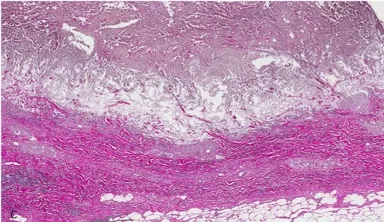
(C) Van Gieson staining showing elimination of fibrous tissue through the dermis into the epidermis. (C) x400.
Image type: pathology (van_gieson)